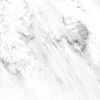
Label: not_dusty